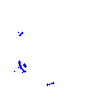
Particle: kaon